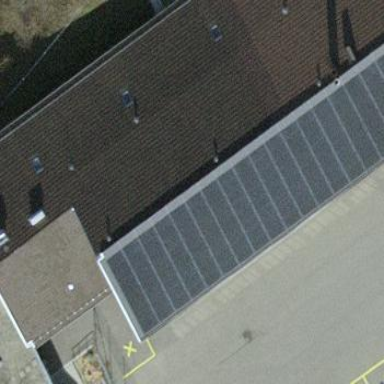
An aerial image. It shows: School building.